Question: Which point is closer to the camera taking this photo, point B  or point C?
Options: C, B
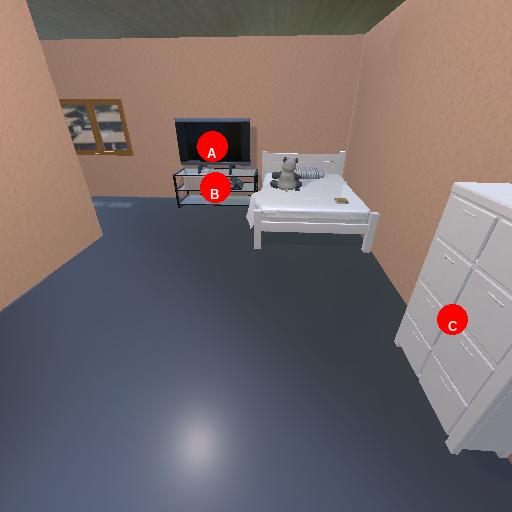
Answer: C